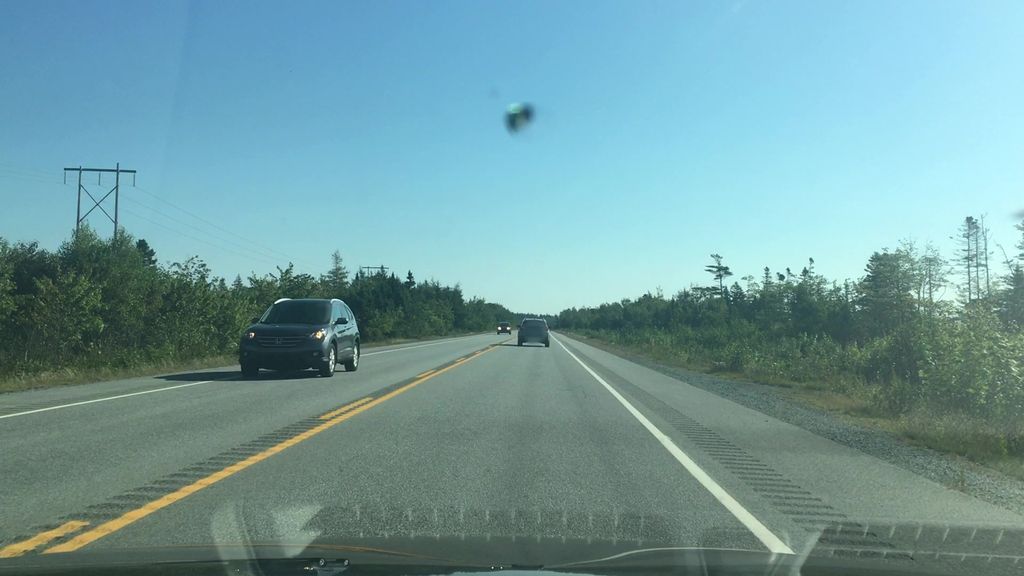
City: halifax